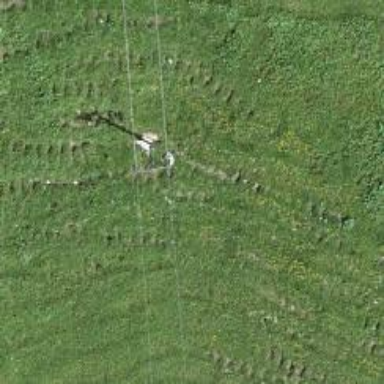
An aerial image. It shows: Pylon used for aerialway.